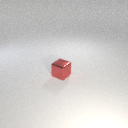
small red metal cube